Field crop: maize
Growth stage: 2
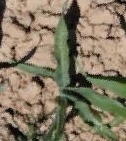
Species: maize